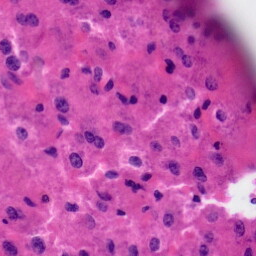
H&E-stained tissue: Liver